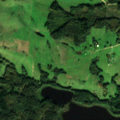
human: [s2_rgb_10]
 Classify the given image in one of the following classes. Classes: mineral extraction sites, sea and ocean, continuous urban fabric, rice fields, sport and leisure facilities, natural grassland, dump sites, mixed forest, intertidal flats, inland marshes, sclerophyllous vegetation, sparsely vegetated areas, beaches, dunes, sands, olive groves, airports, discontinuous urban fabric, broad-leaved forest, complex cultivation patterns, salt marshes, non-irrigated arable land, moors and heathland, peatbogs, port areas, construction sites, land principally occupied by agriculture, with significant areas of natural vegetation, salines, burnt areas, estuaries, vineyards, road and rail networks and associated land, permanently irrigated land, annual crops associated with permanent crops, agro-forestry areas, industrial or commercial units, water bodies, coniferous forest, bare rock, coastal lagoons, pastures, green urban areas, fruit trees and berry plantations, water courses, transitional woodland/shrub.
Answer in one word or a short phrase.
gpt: non-irrigated arable land, complex cultivation patterns, land principally occupied by agriculture, with significant areas of natural vegetation, broad-leaved forest, coniferous forest, mixed forest, water bodies